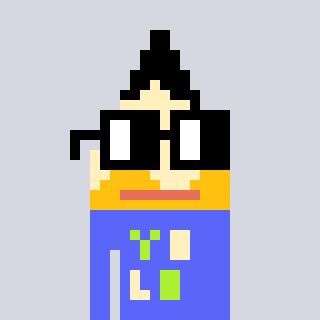
a pixel art character with square black glasses, a pencil-shaped head and a purple-colored body on a cool background